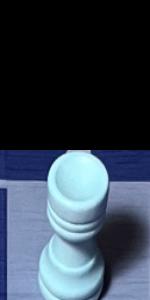
Label: Rook_White